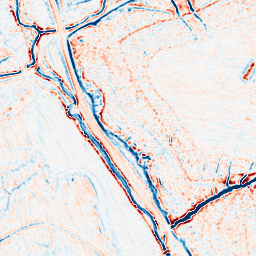
Category: edge_preserving
Decomposition family: bilateral
Decomposition parameters: d: 9
sigma_color: 25
sigma_space: 150
Upsampling method: linear_exact
Upsampling parameters: scale: 2
Upsampling scale: 2